Interaction volume radius: 10 \u00c5
Interaction volume height: 20 \u00c5
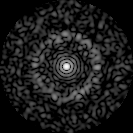
Disorder parameter: 0.8519